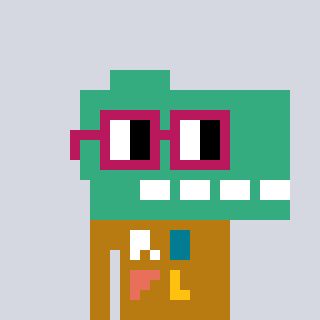
a pixel art character with square dark red glasses, a dino-shaped head and a gold-colored body on a cool background